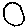
Label: moon